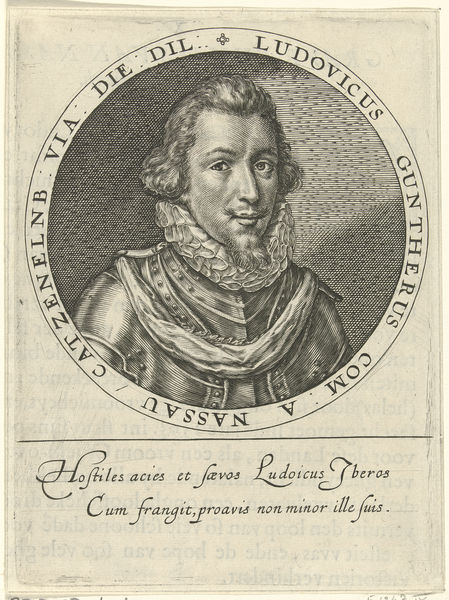
Titel: Portret van Lodewijk Gunther
Künstler: Crispijn van de (I) Passe
Standort: Amsterdam
Institution: Rijksmuseum
Schlagwörter: white, collar, face, hair, nose, old, portrait, print, man, armor, baroque, eyes, drawing, paper, mouth, etching, beard, newspaper, ink, pencil, book, round, latin, nobleman, pamphlet, 17th century, die, ludovicus, guntherus, nassau, ludoicus, via, dil, catzenelb, iberos, cum frangit